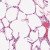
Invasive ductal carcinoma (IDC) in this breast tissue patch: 0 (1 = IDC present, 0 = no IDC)